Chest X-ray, AP view. Patient: 42 years old, sex M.
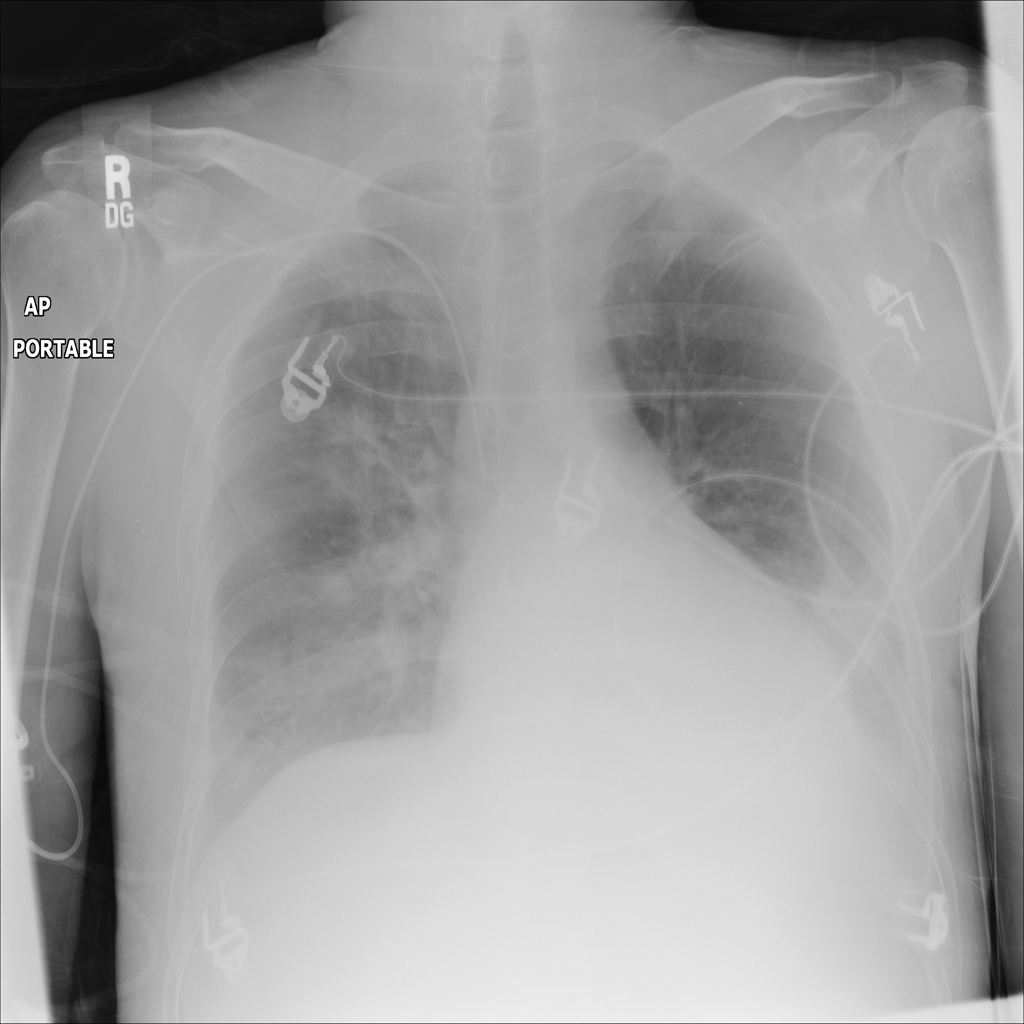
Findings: Effusion, Infiltration